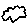
Label: cloud